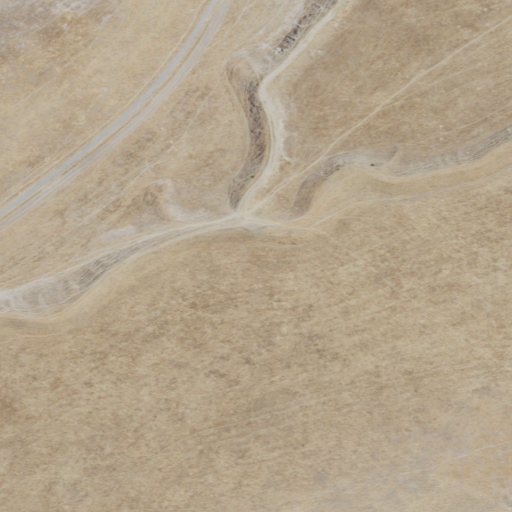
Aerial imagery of valley in California named Brown Canyon containing grassland, open development, and shrub